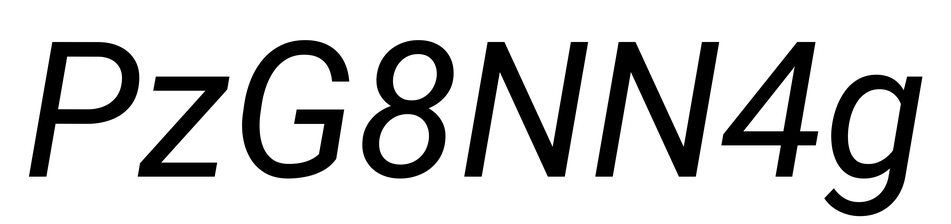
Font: Roboto-Italic_Italic